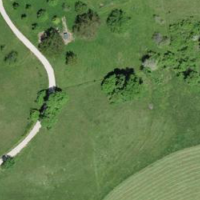
EUNIS habitat code: 25
Species observed at this site:
Cruciata laevipes
Primula veris